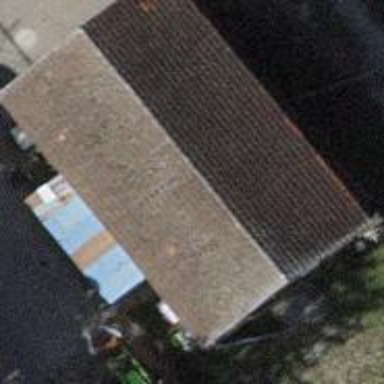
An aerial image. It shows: Gabled barn with sloped roof.